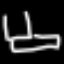
Label: chair